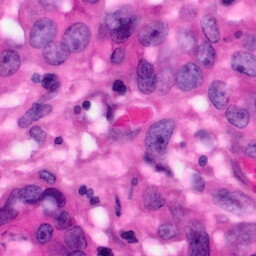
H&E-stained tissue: Pancreatic